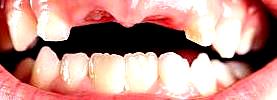
Condition: hypodontia